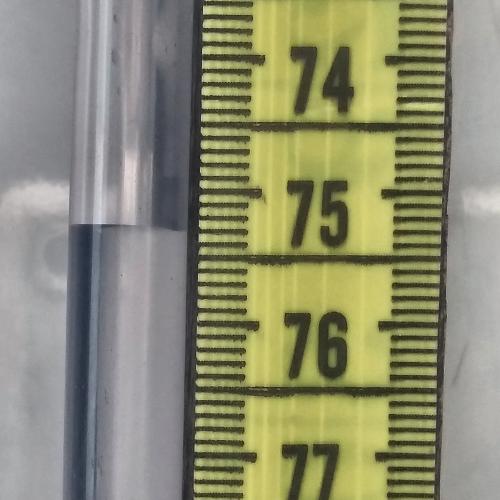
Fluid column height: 75.4 cm